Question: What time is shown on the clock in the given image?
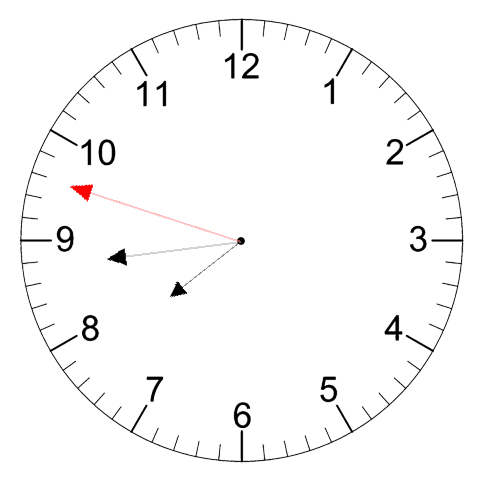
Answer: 07:43:48